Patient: sex M, age 74
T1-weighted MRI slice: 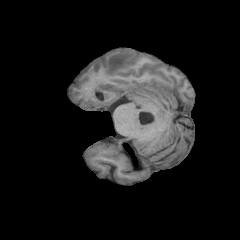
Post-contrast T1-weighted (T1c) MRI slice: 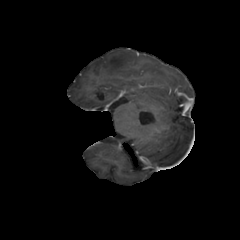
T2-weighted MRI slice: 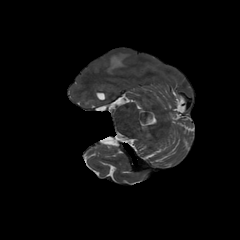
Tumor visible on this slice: yes
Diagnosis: Glioblastoma, IDH-wildtype
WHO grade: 4